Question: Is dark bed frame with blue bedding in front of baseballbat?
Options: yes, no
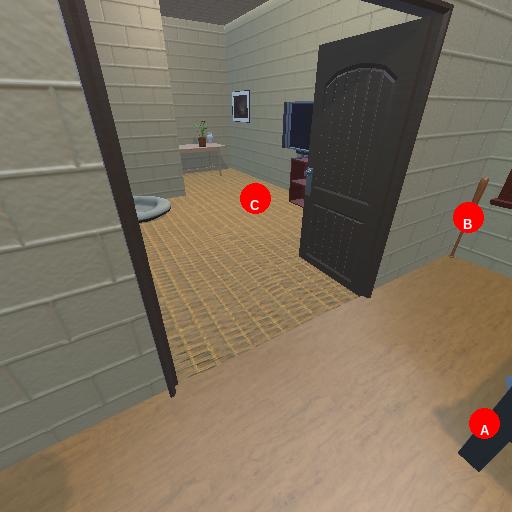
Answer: yes